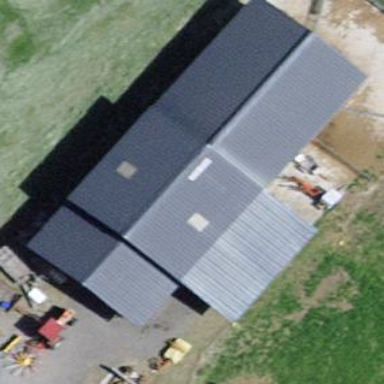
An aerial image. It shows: Farm auxiliary building.